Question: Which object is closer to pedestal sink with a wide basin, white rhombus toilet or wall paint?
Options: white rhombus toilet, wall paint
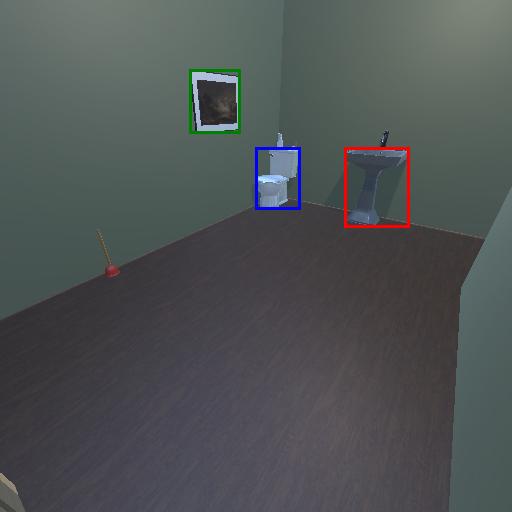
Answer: white rhombus toilet